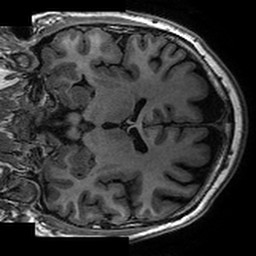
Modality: T1w
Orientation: coronal
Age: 35
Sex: male
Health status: healthy
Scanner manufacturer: ge
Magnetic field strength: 3 T
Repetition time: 0.006652 s
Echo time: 0.002928 s